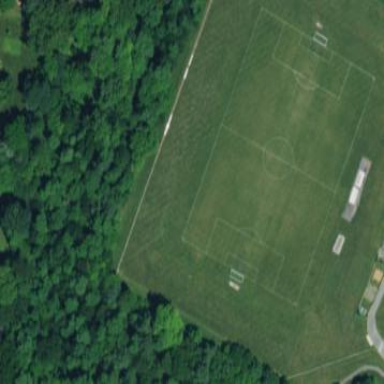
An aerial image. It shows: Soccer pitch for leisureland activities.